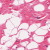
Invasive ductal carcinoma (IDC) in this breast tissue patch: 0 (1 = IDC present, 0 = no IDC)